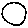
Label: circle